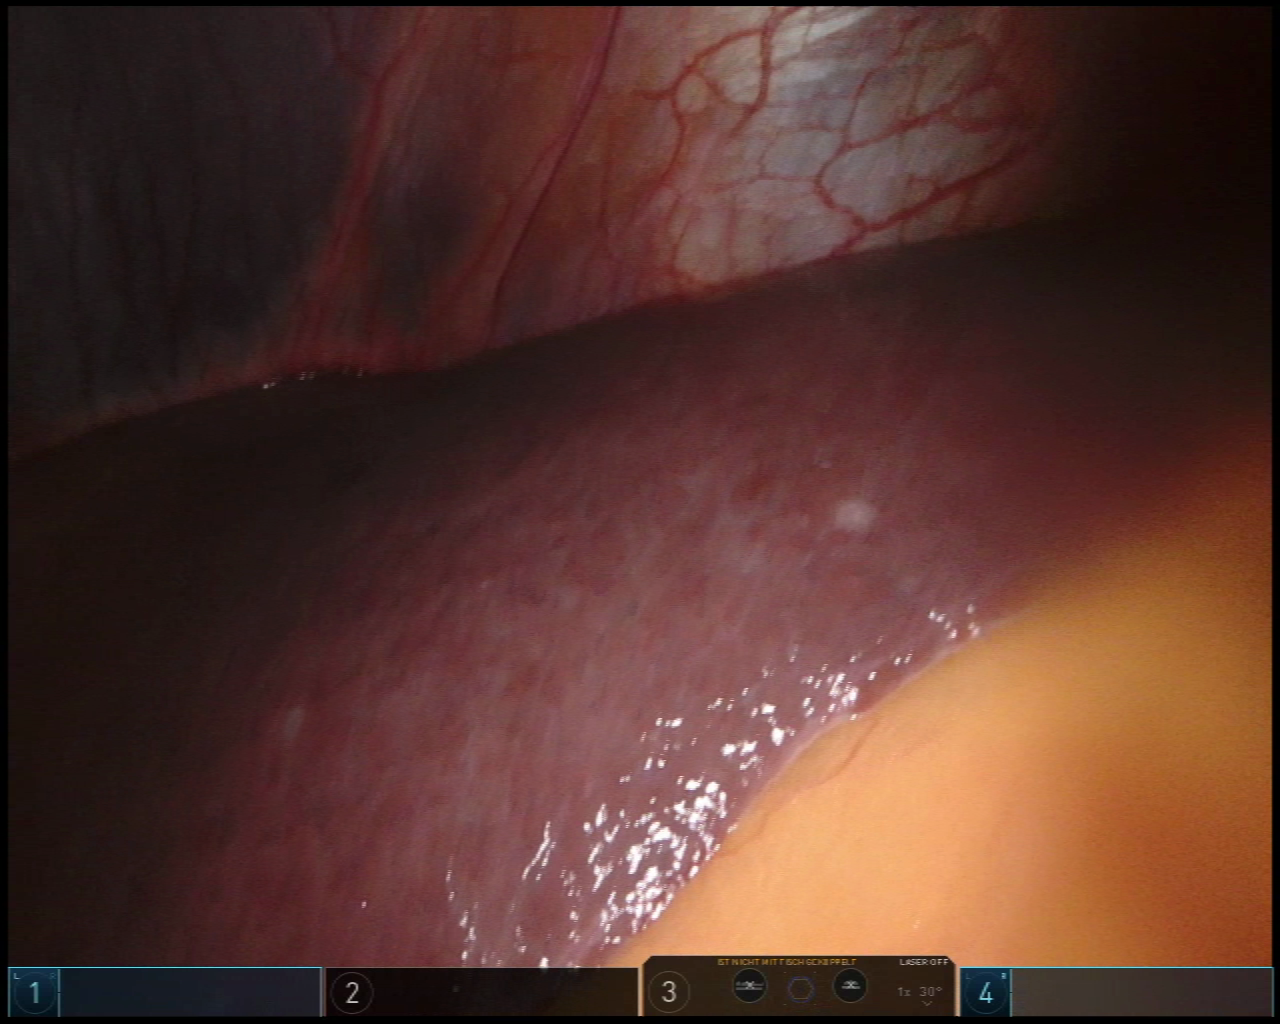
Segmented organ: liver
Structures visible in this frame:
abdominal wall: yes
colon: no
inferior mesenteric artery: no
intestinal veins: no
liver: yes
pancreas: no
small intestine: no
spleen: no
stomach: no
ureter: no
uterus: no
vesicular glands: no